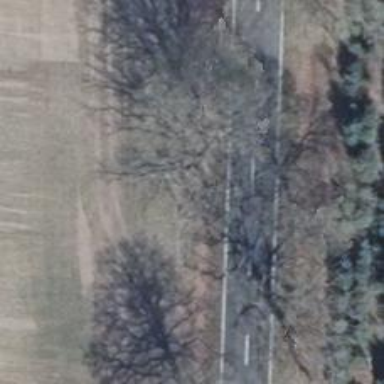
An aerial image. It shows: Deciduous tree with broadleaved leaves.